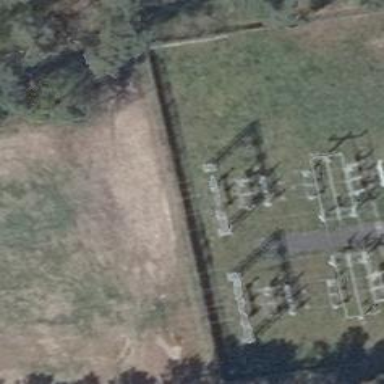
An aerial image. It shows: Three power lines with cables.